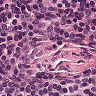
Metastatic tissue present: no